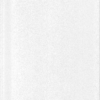
Label: dusty